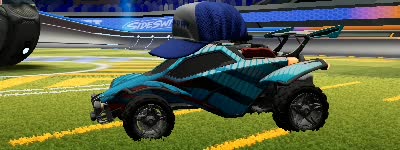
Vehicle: octane